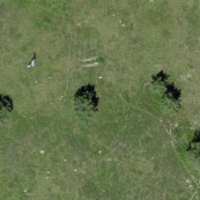
EUNIS habitat code: 26
Species observed at this site:
Vaccinium myrtillus